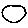
Label: circle